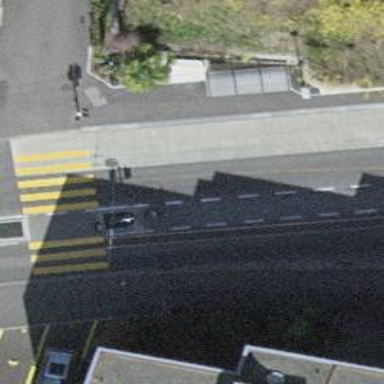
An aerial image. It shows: Trolleybus stop position for public transport.